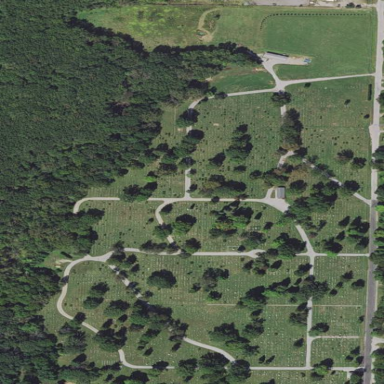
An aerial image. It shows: Cemetery.